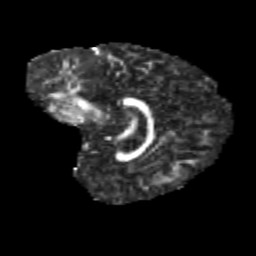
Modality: FA
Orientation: sagittal
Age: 11
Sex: male
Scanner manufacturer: siemens
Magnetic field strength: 3 T
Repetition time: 3.8 s
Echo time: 0.07 s